九年级 · 解析几何
如图,$P$是等边三角形$ABC$外接圆弧$BC$上任意一点,求证:$PA=PB+PC$.
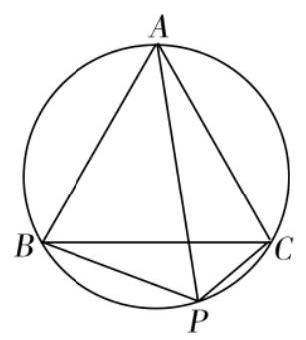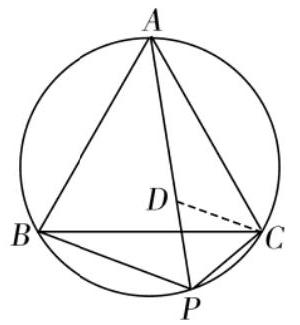
答案: 证明：如答图,在$PA$上截取$PD=PC$,$becauseAB=AC=BC$,$thereforeangleAPB=angleAPC=60^{circ}$,$thereforetrianglePCD$为等边三角形,$thereforeanglePCD=angleACB=60^{circ},CP=CD$,$thereforeanglePCD-angleDCB=angleACB-angleDCB$,即$angleACD=angleBCP$,在$triangleACD$和$triangleBCP$中,$left{begin{array}{l}AC=BC,angleACD=angleBCP,CD=CP,end{array}right.$$thereforetriangleACDcongtriangleBCP$,$thereforeAD=PB$,$thereforePA=PB+PC$.